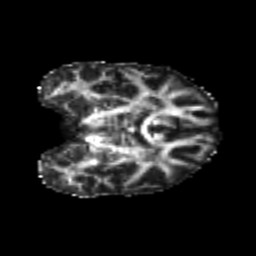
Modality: FA
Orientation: coronal
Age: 25
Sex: female
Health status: healthy
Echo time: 0.074 s